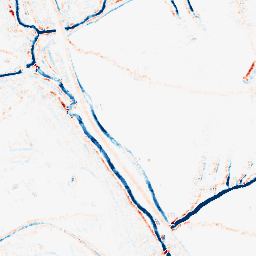
Category: morphological
Decomposition family: morphological_square
Decomposition parameters: operation: average
size: 5
Upsampling method: bicubic_3x
Upsampling parameters: scale: 3
Upsampling scale: 3